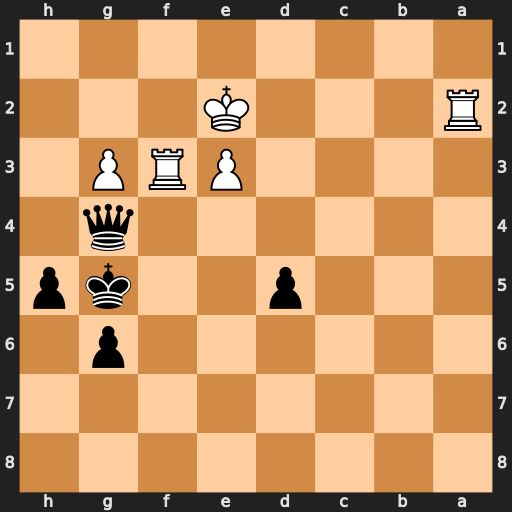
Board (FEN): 8/8/6p1/3p2kp/6q1/4PRP1/R3K3/8
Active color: b
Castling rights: -
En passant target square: -
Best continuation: Qc4+ Ke1 Qxa2